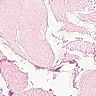
Metastatic tissue present: no